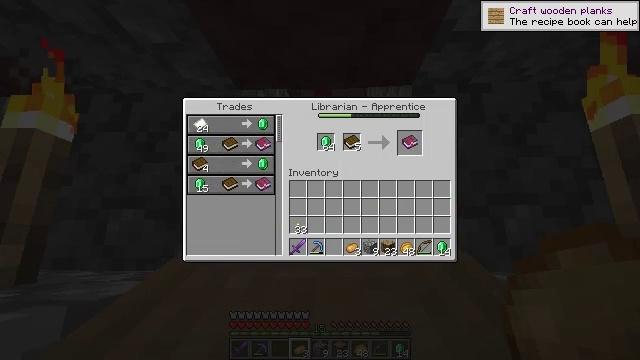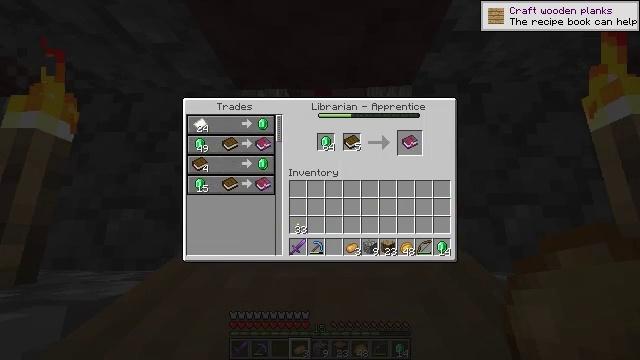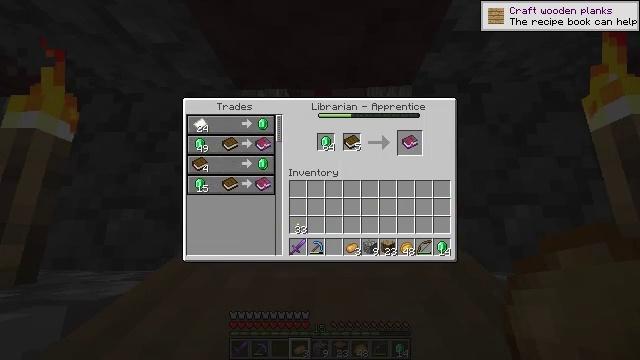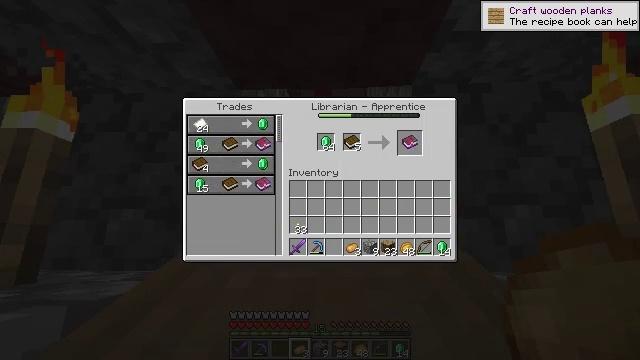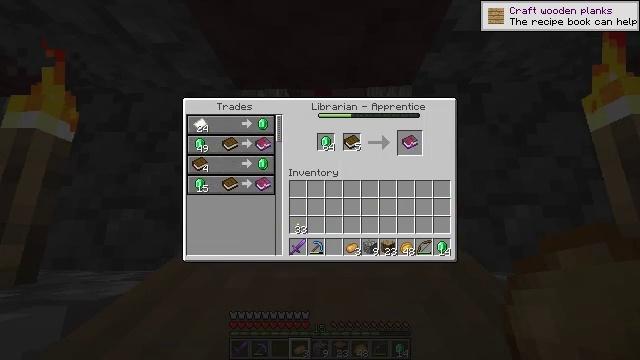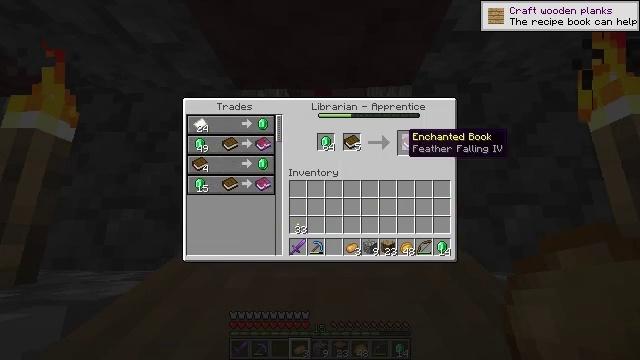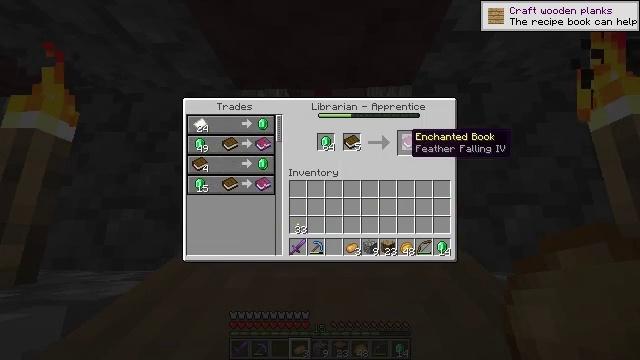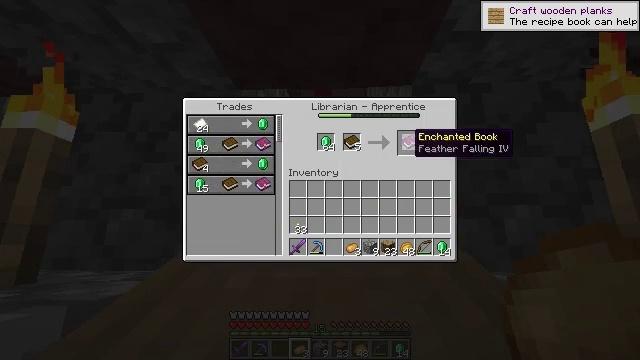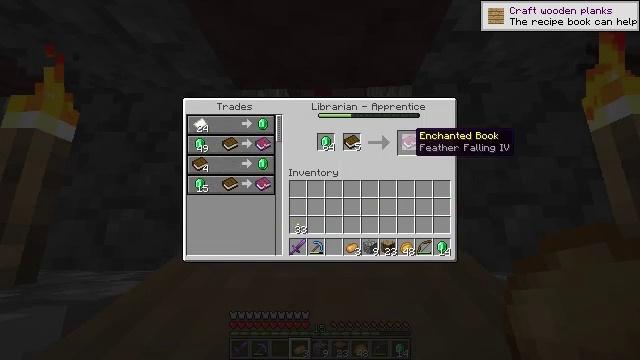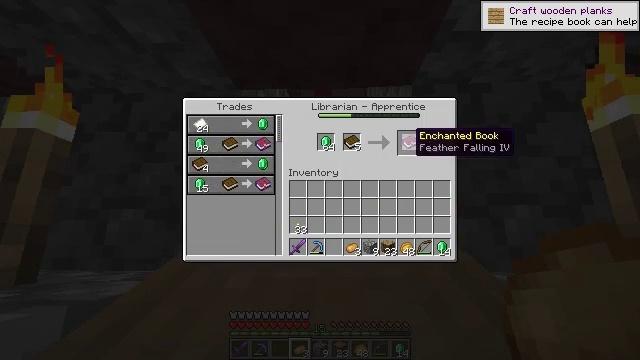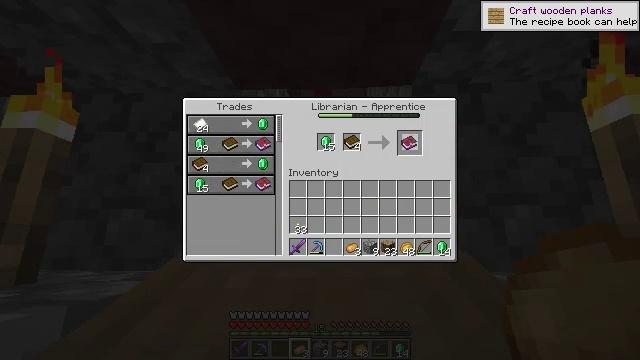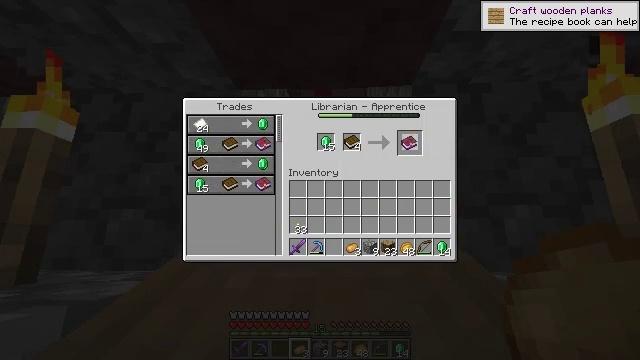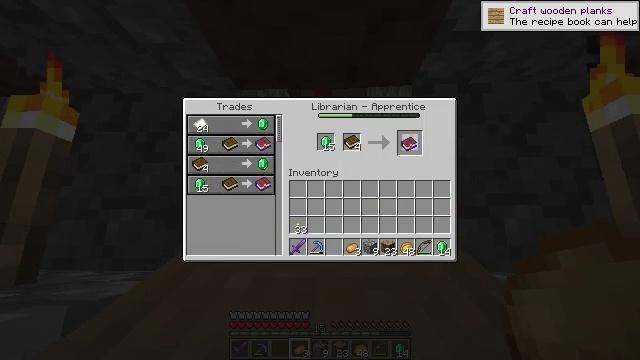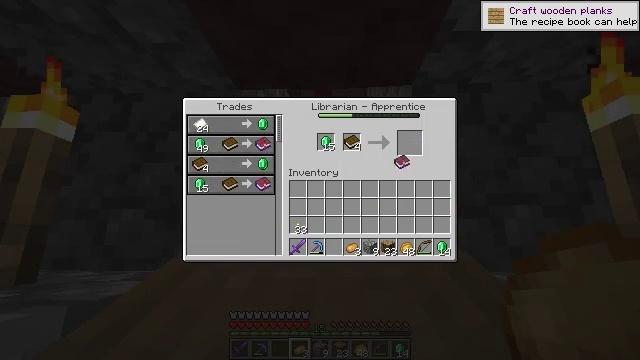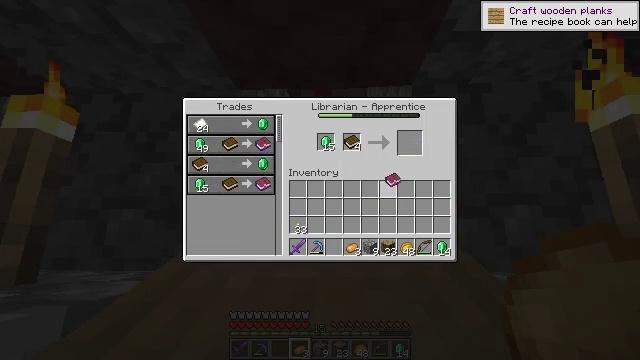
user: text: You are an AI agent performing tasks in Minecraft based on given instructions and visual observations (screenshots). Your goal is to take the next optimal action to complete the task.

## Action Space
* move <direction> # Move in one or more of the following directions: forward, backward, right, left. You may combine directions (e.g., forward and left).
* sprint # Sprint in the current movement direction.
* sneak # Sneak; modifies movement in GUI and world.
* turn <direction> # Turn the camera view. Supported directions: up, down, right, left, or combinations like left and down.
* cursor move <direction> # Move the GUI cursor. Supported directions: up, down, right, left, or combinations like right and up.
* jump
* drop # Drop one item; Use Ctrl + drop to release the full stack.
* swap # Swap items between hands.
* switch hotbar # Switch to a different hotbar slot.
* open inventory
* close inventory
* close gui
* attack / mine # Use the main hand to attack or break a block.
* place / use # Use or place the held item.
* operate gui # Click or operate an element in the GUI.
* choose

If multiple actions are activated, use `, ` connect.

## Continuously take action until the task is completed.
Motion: motion action
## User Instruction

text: Enchant a book to create an enchanted book.
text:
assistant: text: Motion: cursor move right
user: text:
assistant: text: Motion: no_op
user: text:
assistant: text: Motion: no_op
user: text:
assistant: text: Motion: no_op
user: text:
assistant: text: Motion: no_op
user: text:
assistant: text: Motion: no_op
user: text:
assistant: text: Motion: no_op
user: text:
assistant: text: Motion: no_op
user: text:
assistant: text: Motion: no_op
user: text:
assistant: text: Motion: operate gui
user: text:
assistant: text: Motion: operate gui
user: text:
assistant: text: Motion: operate gui
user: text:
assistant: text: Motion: cursor move left and down
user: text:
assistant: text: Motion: cursor move left and down
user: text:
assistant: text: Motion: no_op